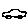
Label: car